Chest X-ray. View position: PA
Patient age: 44
Patient sex: M
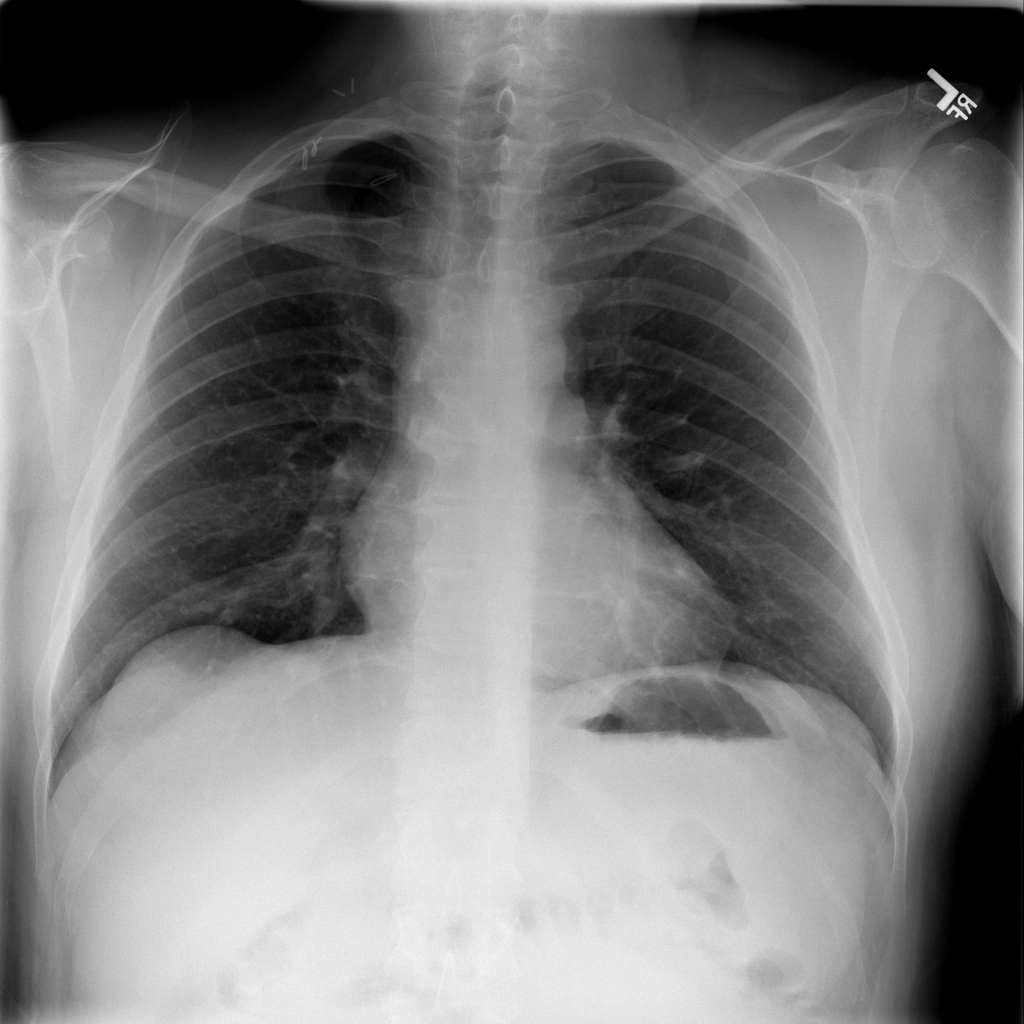
Finding: Pneumothorax